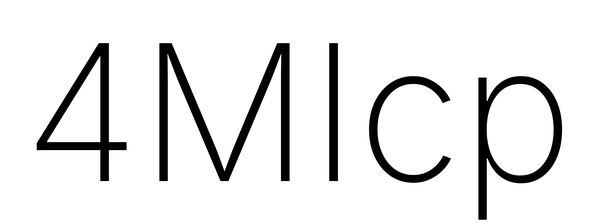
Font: Inter_ExtraLight